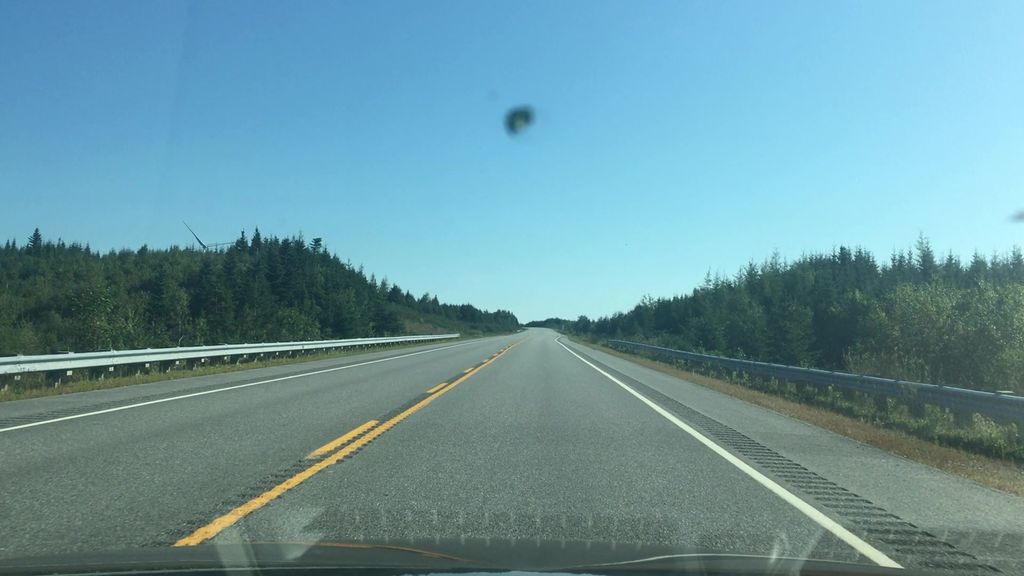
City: halifax